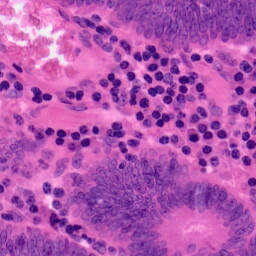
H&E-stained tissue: Colon